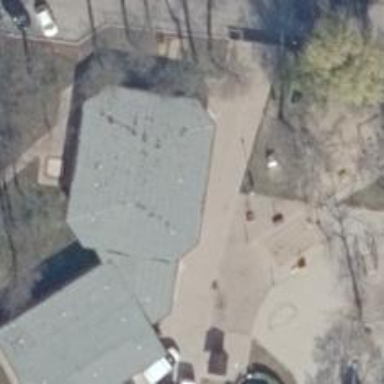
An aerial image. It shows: Kindergarten.